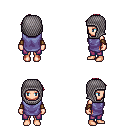
a pixel art fantasy rpg character, female body template, human, light skin, chain tabard jacket, magenta pants, ruby red long mohawk hairstyle, chain hood, leather bracers, four views (front, back, left, right), 2x2 character sprite sheet, small pixel art, hard edges, no anti-aliasing